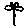
Label: flower